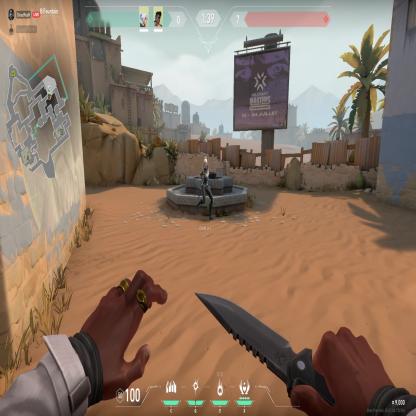
Label: teammate